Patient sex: M
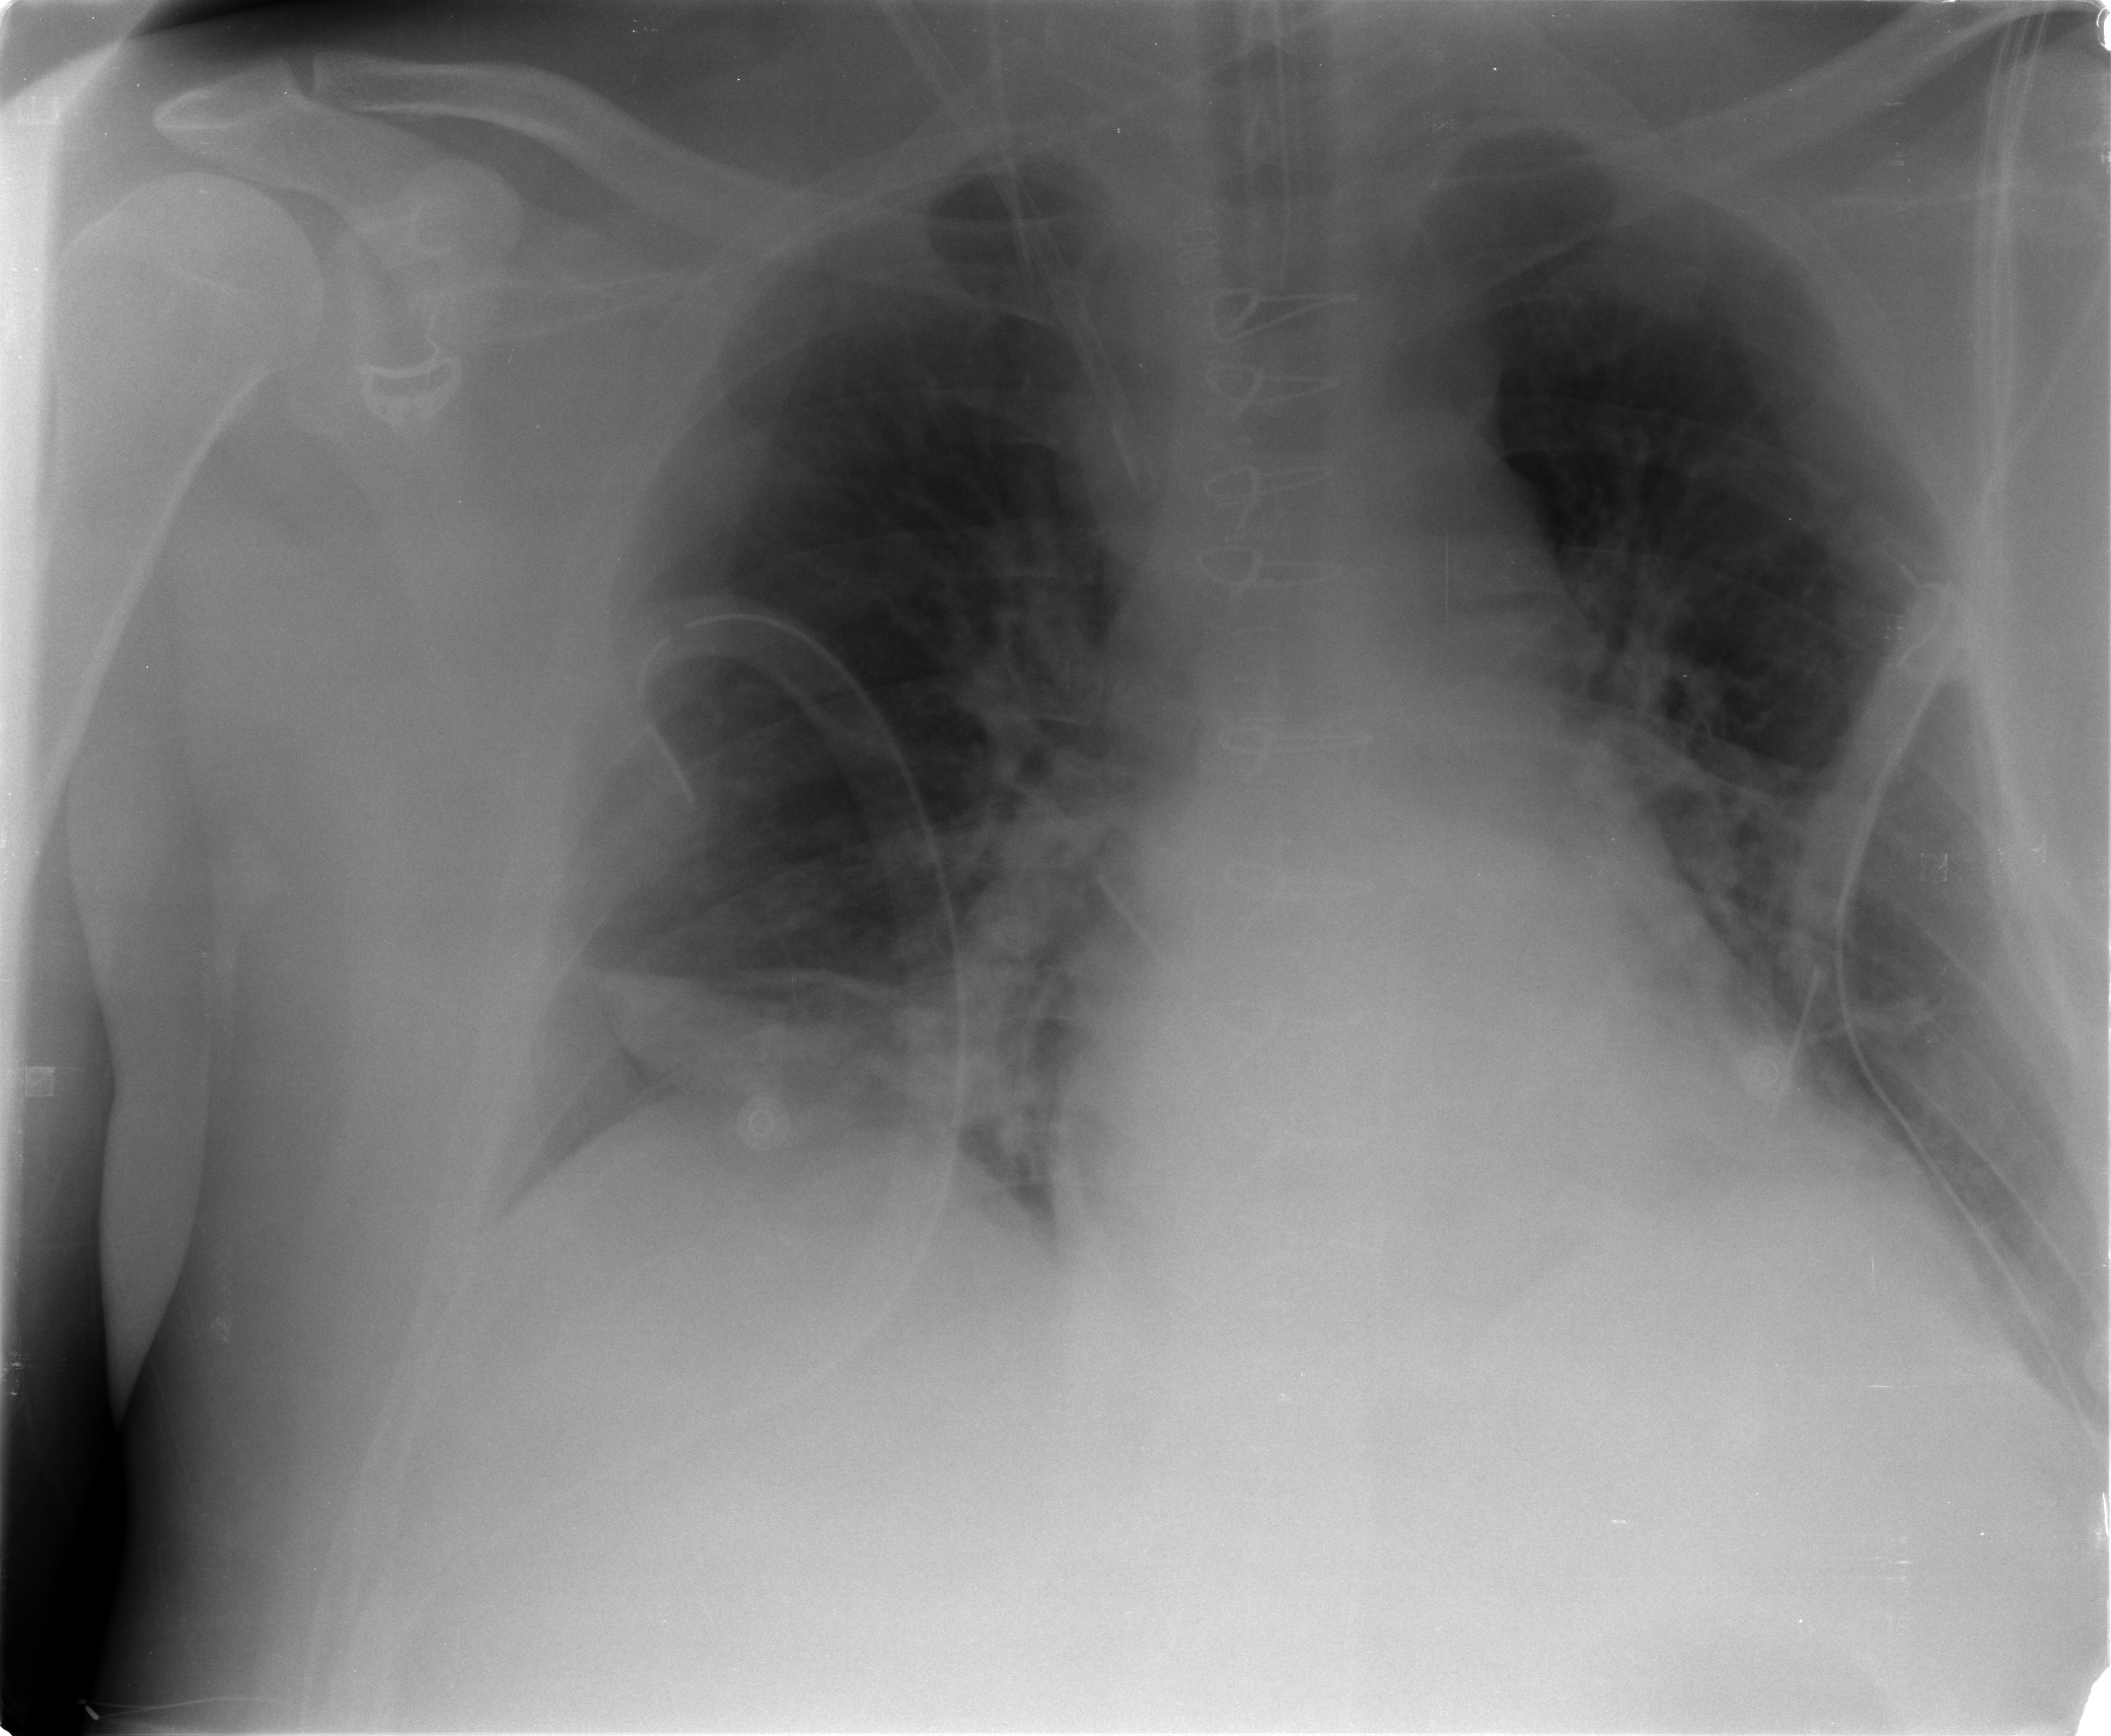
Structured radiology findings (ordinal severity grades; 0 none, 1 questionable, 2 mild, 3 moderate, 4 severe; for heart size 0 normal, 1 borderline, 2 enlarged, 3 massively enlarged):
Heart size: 0
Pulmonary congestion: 2
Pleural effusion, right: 2
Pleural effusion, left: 2
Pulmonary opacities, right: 0
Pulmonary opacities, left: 0
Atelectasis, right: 2
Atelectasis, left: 2